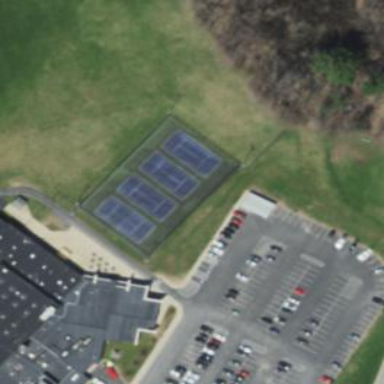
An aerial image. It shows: Tennis court on pitch.